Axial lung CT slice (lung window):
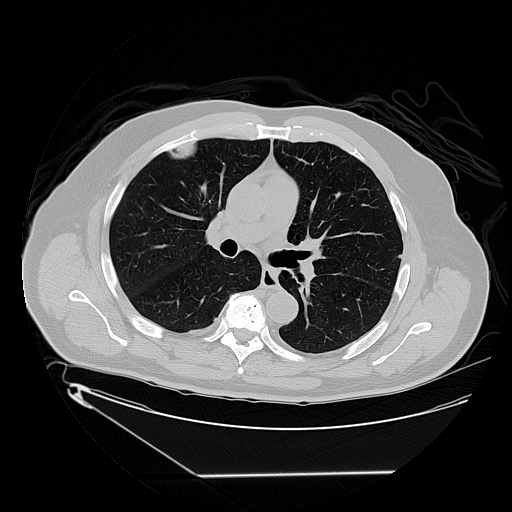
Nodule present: yes
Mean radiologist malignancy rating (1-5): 3